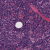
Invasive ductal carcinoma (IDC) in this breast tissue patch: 0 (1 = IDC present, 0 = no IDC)